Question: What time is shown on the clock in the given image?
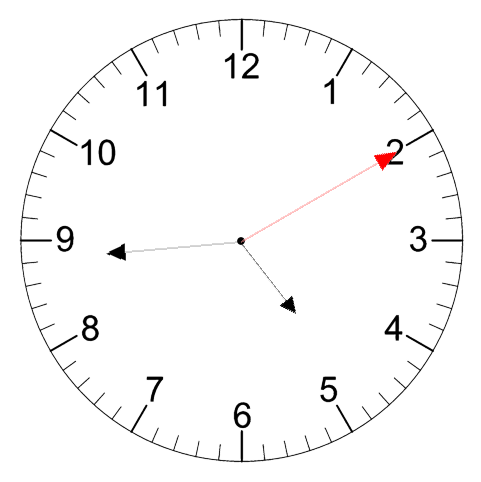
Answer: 04:44:10